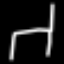
Label: chair